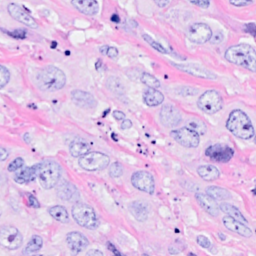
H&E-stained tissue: Breast